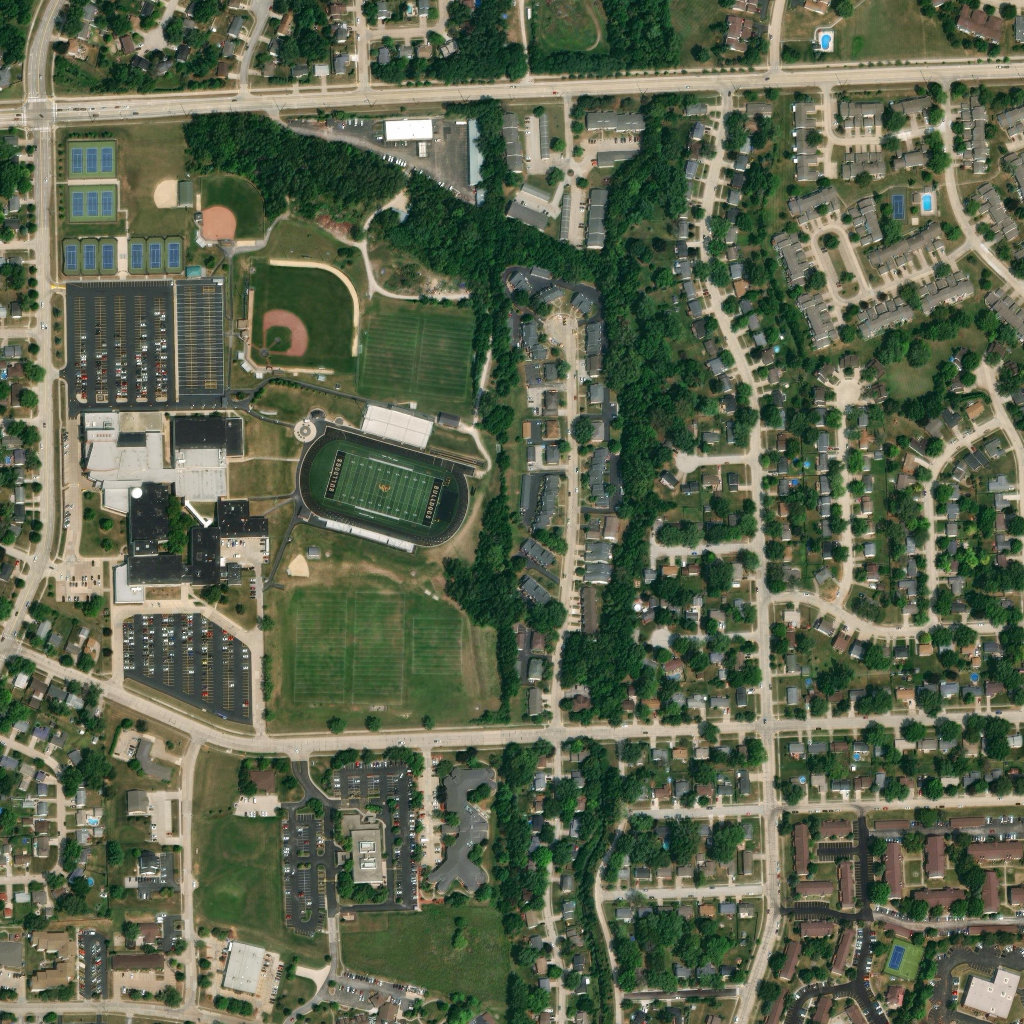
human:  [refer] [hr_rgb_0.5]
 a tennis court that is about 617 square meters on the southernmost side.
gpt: <box>[[86, 91, 89, 95, 0]]</box>